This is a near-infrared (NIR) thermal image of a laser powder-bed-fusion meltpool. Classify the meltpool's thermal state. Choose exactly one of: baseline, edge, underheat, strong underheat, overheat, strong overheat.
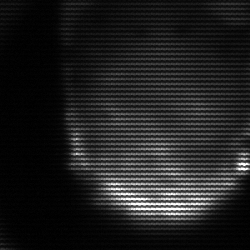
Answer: edge